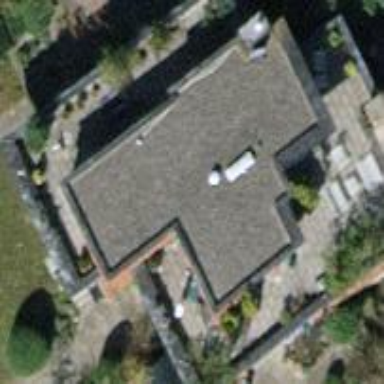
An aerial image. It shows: Flat-roofed house.